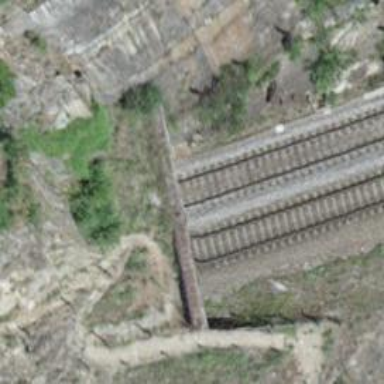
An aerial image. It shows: Railway tunnel with electrified contact lines.